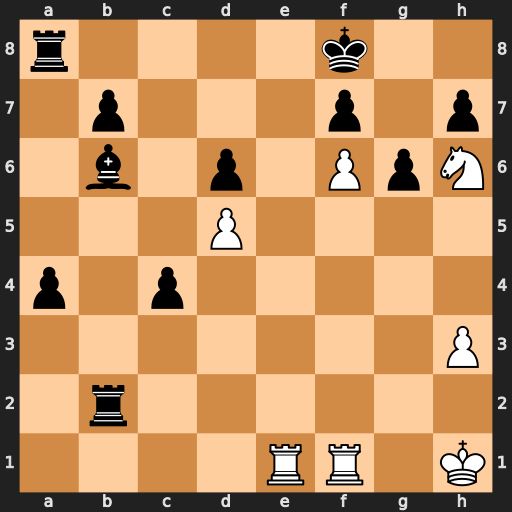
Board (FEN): r4k2/1p3p1p/1b1p1PpN/3P4/p1p5/7P/1r6/4RR1K
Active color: w
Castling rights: -
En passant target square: -
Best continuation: Re7 Be3 Rxf7+